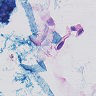
Metastatic tissue present: no